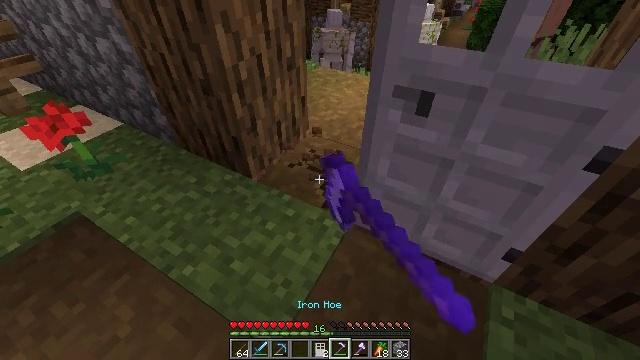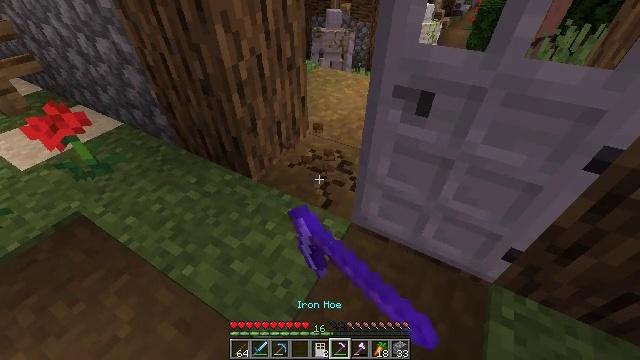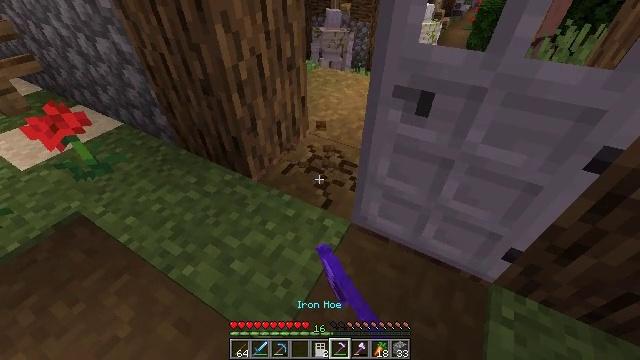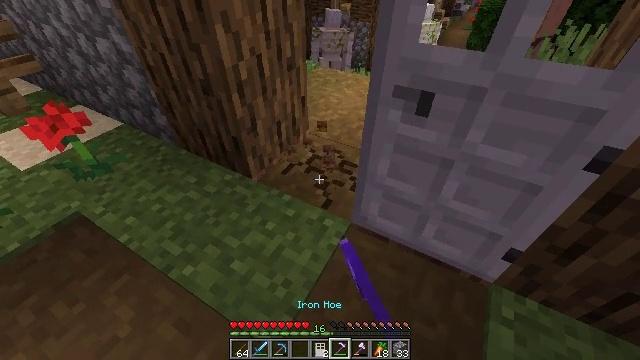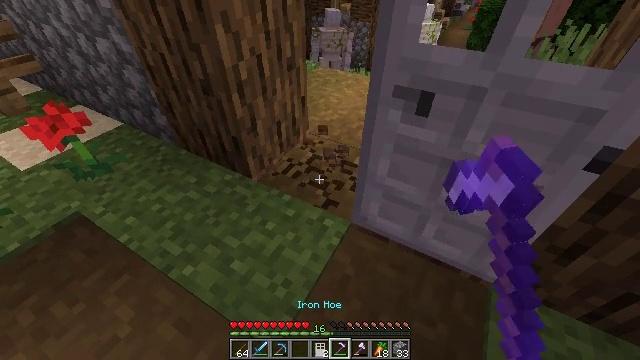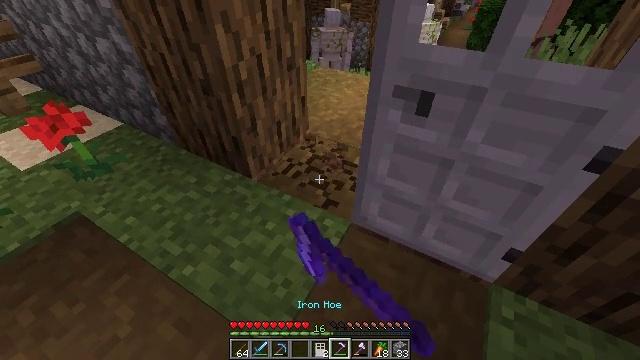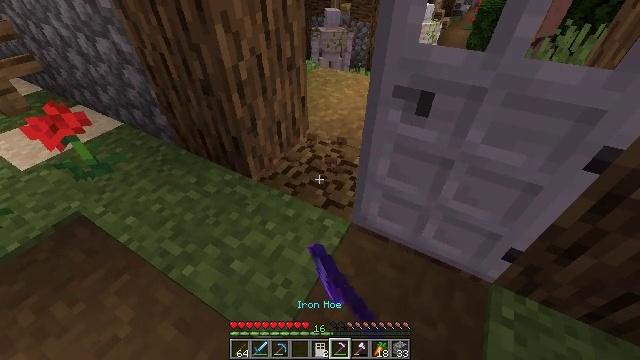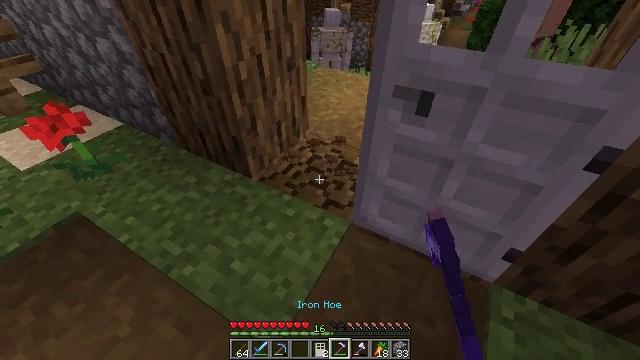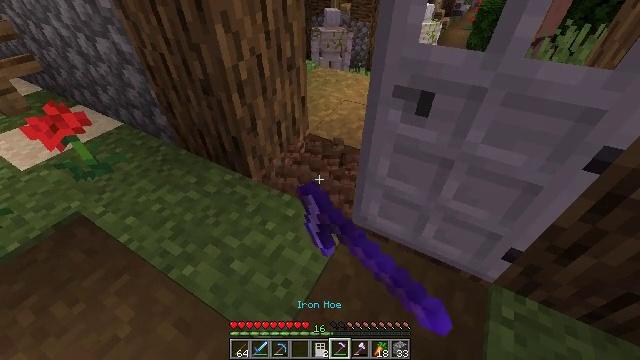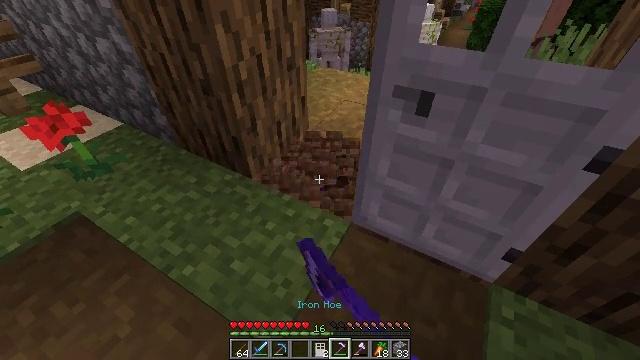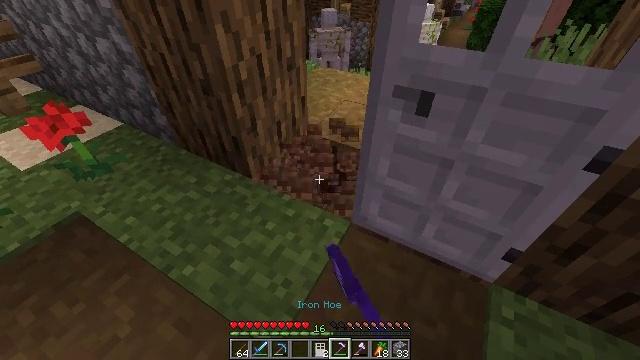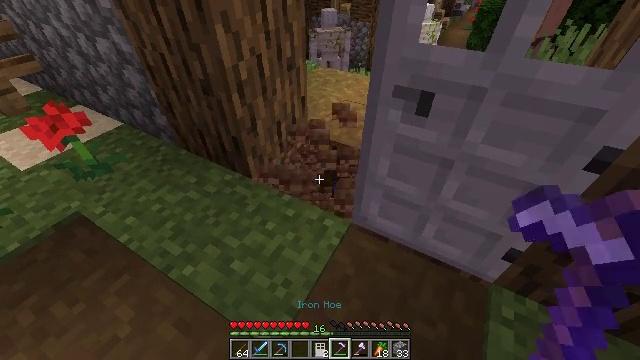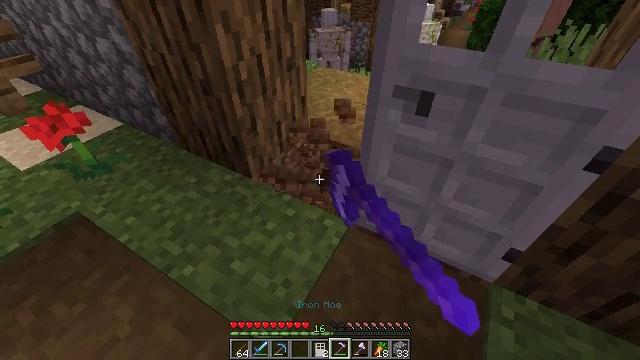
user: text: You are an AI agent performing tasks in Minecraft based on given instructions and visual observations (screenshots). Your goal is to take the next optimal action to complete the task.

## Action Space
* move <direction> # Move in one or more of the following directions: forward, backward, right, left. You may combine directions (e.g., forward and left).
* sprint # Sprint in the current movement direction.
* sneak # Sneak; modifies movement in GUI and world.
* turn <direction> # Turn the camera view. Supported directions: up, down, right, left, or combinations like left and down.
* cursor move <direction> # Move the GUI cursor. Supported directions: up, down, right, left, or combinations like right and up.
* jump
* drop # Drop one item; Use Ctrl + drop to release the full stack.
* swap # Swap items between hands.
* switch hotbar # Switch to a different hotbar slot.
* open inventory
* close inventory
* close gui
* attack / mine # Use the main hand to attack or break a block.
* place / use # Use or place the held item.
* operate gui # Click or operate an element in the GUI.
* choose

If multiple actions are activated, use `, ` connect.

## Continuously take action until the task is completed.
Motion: motion action
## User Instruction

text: Remove the grass path from the ground.
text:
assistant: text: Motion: attack / mine
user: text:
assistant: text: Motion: attack / mine
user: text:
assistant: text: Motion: attack / mine
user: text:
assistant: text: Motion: attack / mine
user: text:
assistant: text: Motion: attack / mine
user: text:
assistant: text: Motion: attack / mine
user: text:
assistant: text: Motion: attack / mine
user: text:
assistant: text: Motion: attack / mine
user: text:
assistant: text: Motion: attack / mine
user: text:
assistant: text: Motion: attack / mine
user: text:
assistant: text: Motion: attack / mine
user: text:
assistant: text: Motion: attack / mine
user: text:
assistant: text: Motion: attack / mine